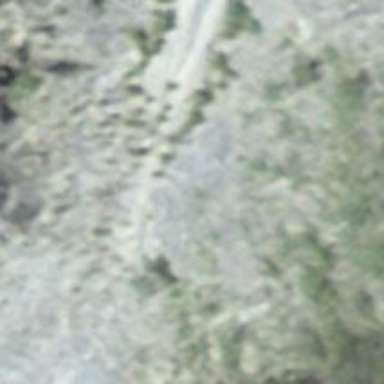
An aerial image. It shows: Cliff in nature.